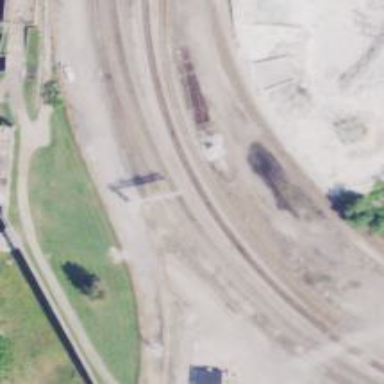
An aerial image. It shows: Railway signal.